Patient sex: F
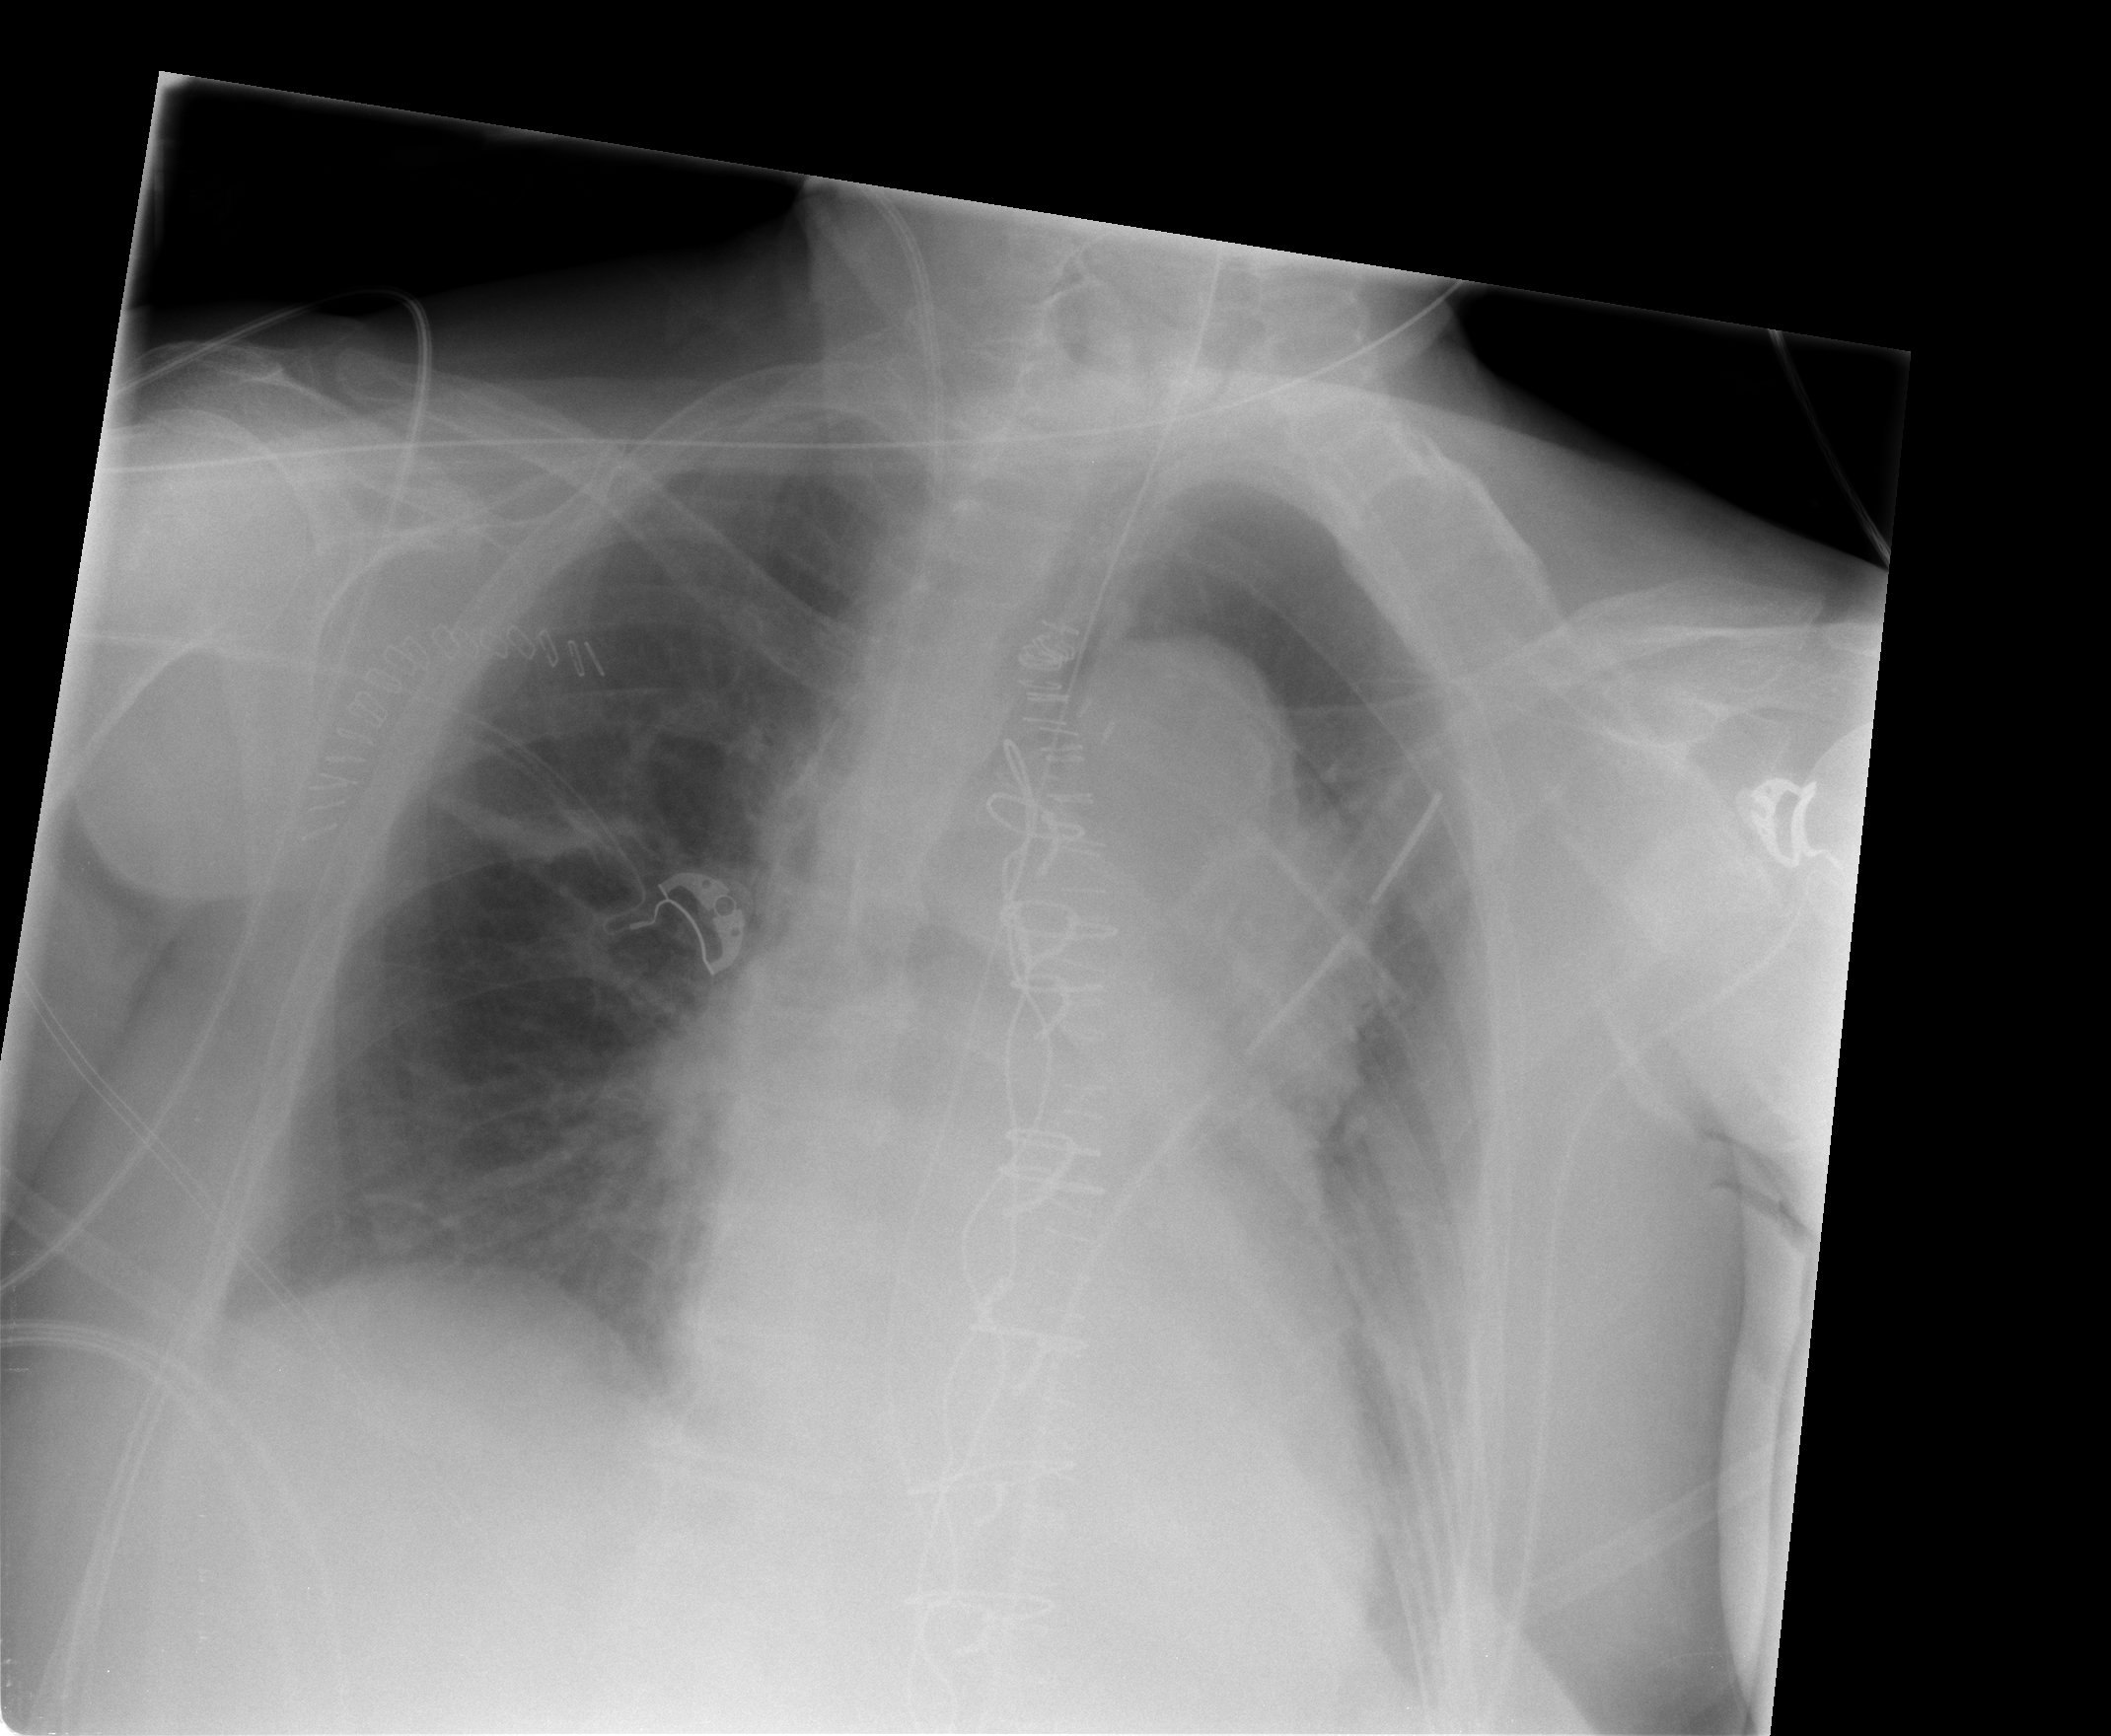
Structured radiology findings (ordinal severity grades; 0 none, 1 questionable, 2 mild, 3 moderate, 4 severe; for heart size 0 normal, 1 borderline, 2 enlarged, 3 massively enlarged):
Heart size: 2
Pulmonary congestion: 2
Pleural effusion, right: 1
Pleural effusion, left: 2
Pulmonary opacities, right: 0
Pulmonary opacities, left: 2
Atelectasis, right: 1
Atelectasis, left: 2